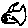
Label: fish